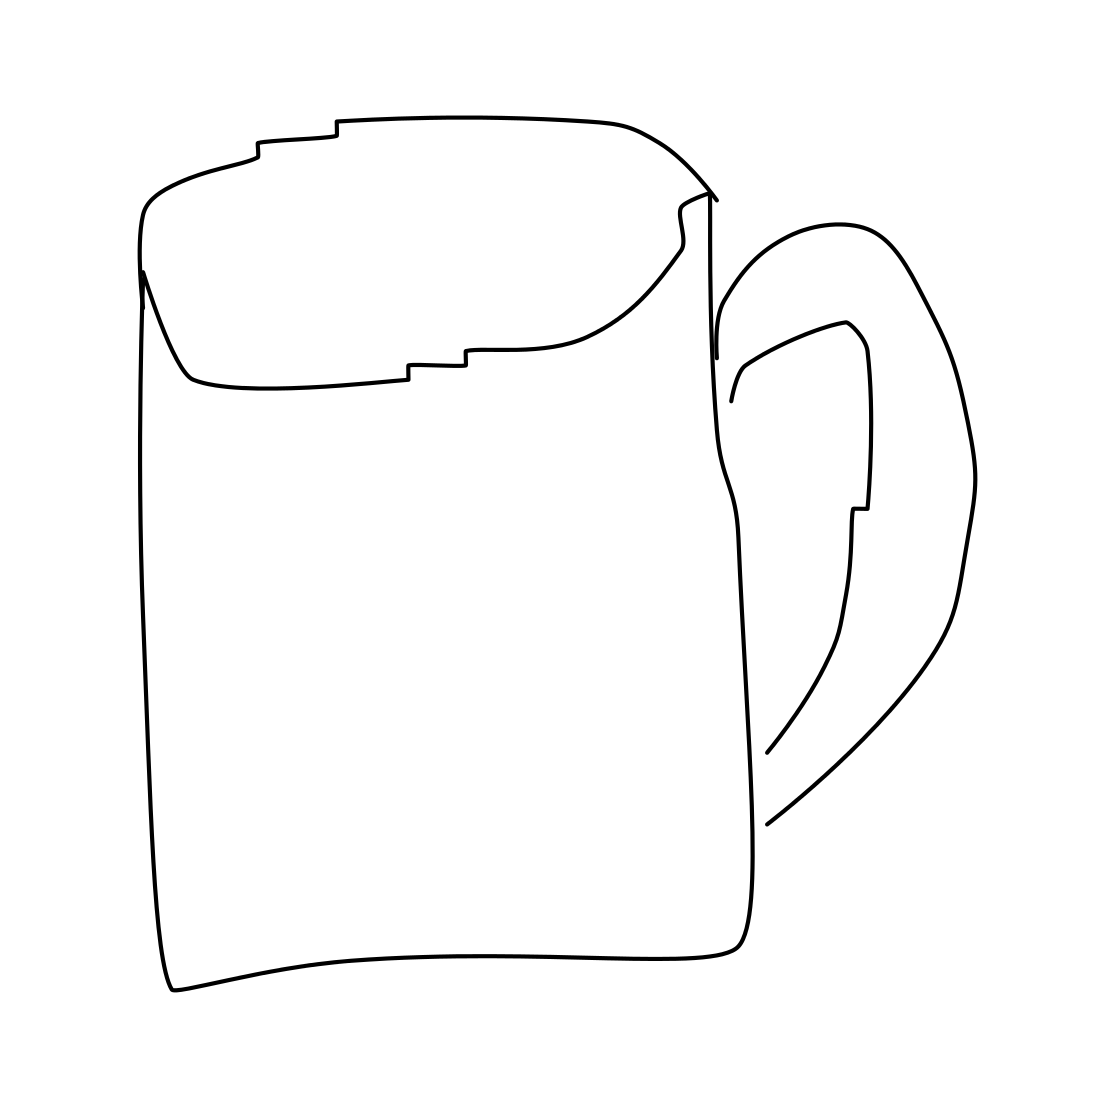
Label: mug